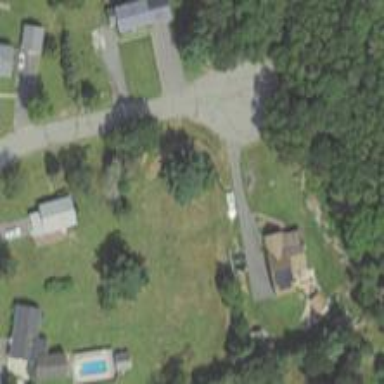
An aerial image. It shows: Driveway.